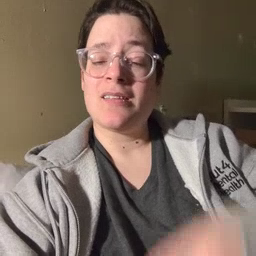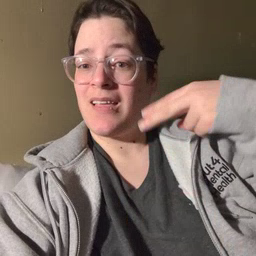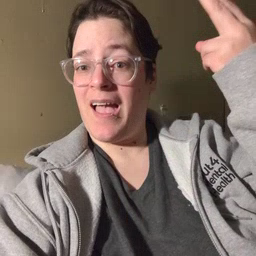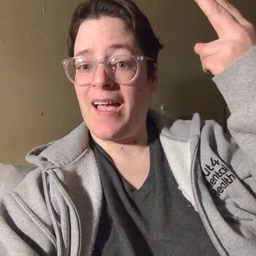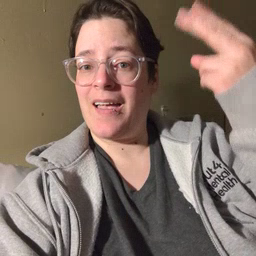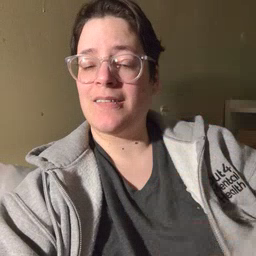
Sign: high